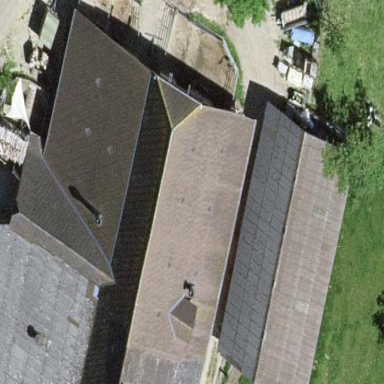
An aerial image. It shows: Farm building.